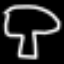
Label: mushroom